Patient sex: M
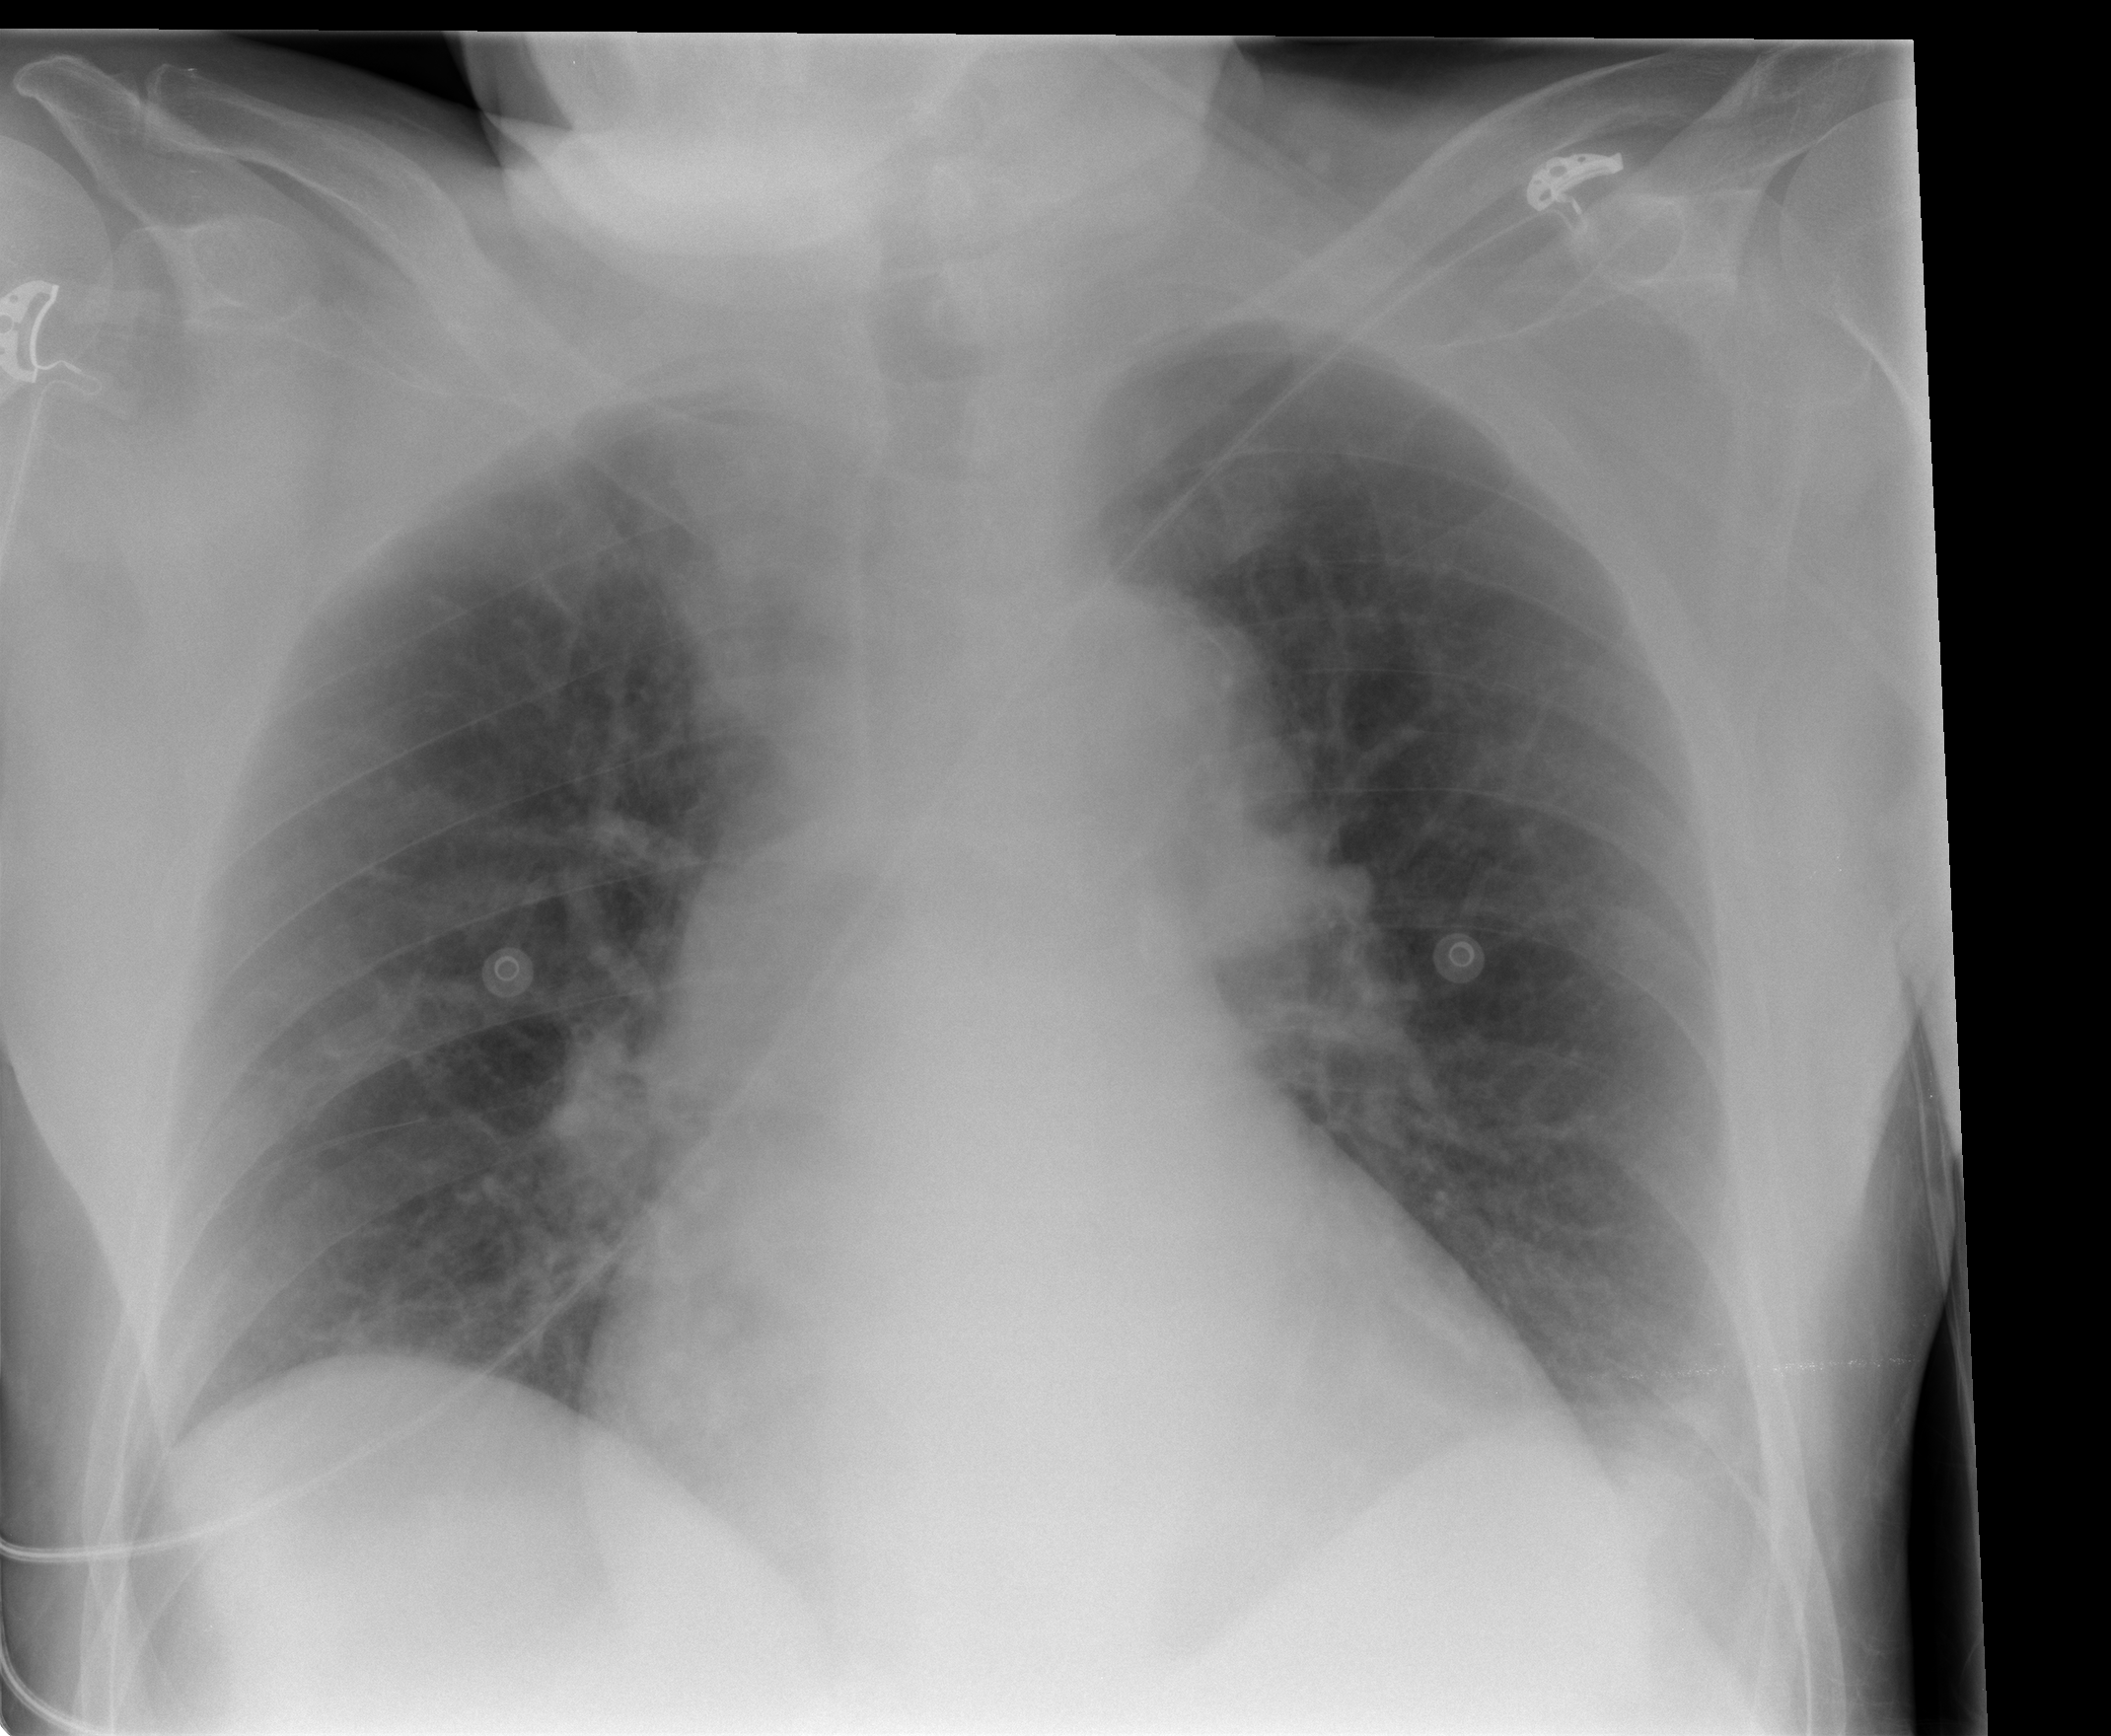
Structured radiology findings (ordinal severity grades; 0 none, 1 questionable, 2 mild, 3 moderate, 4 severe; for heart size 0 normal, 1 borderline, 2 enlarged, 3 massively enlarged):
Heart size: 2
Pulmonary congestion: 1
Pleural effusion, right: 0
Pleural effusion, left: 0
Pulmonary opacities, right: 0
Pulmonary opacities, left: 0
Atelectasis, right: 0
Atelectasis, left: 0